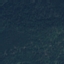
Land use / land cover: Forest